Field crop: tomato
Growth stage: 1
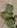
Species: solanum